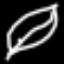
Label: leaf